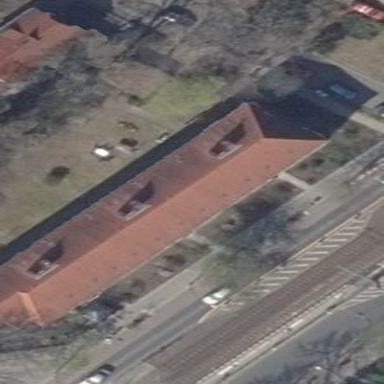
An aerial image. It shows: Hipped roof apartment building.